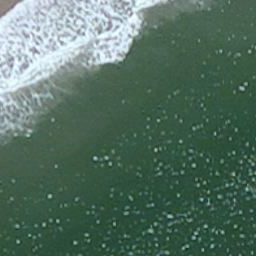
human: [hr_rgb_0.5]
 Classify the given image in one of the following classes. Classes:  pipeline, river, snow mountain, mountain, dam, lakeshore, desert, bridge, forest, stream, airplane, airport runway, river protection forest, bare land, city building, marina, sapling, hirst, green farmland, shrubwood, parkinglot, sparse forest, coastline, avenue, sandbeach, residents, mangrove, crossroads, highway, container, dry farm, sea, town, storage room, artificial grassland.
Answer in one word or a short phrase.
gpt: coastline